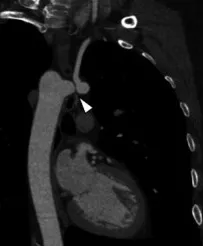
ECG-gated CT angiography panel. (A) Pre-interventional image, Kommerell's diverticulum and aberrant left subclavian with critical stenosis and poststenotic saccular aneurysm (white arrowhead).
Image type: radiology (ct)